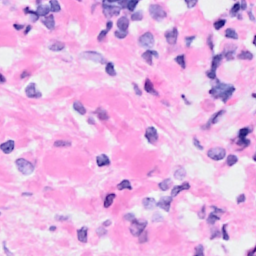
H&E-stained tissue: Breast